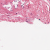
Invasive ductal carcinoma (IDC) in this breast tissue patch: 0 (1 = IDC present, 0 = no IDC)